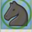
Piece: bN